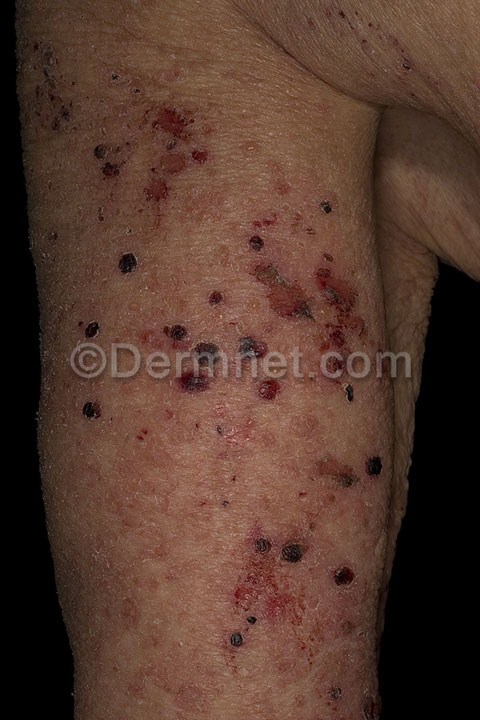
Disease: Bullous Disease Photos